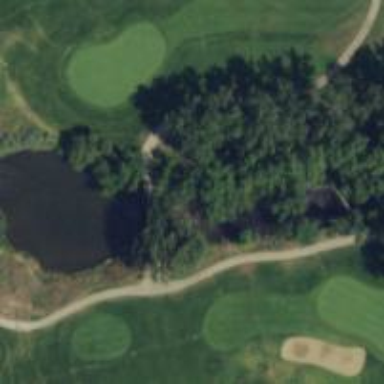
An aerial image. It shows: Path bridge designed for golf carts.